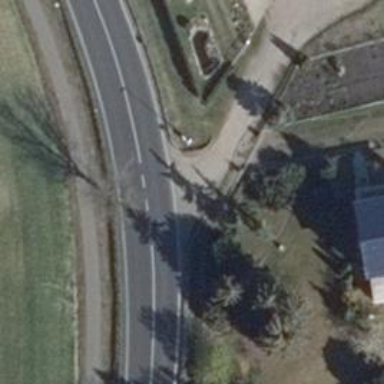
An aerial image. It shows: Unclassified road with asphalt surface.